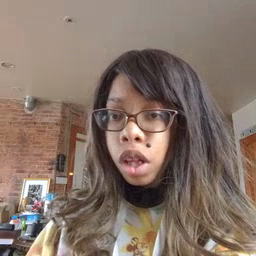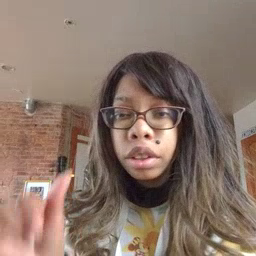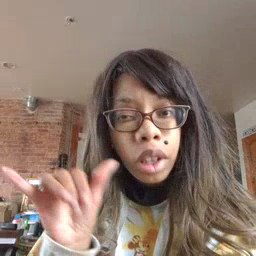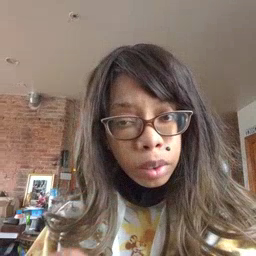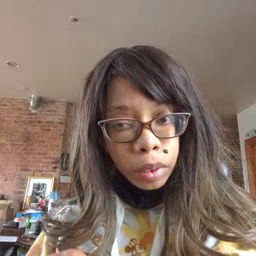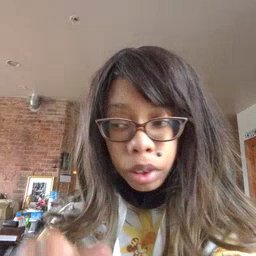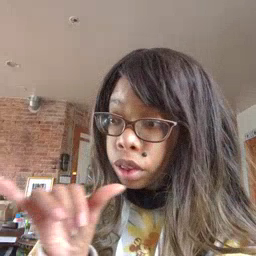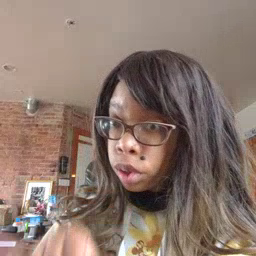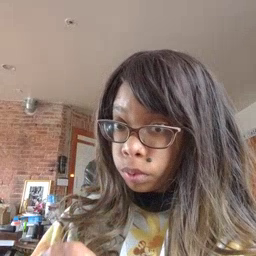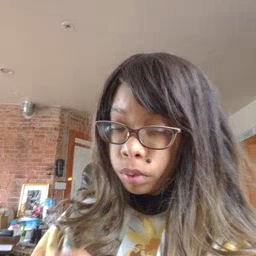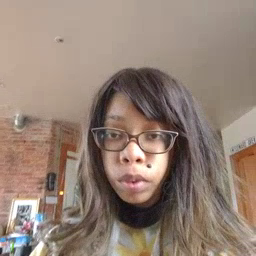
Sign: same